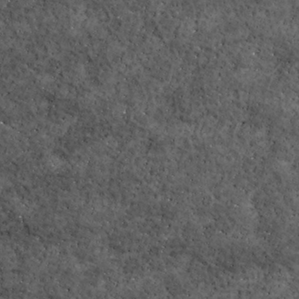
Label: non_frost